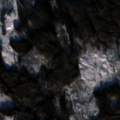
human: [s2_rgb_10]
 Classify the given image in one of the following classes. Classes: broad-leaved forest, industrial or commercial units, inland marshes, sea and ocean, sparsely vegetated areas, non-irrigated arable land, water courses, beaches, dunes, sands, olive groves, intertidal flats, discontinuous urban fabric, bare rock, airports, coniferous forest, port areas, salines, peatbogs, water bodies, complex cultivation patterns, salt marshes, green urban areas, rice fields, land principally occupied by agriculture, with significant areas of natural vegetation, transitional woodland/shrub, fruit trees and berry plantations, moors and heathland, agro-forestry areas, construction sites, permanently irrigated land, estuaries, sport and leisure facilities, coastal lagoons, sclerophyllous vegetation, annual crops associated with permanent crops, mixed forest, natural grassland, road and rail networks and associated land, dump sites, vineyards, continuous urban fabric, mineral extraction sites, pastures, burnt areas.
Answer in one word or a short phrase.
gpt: coniferous forest, mixed forest, transitional woodland/shrub